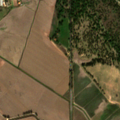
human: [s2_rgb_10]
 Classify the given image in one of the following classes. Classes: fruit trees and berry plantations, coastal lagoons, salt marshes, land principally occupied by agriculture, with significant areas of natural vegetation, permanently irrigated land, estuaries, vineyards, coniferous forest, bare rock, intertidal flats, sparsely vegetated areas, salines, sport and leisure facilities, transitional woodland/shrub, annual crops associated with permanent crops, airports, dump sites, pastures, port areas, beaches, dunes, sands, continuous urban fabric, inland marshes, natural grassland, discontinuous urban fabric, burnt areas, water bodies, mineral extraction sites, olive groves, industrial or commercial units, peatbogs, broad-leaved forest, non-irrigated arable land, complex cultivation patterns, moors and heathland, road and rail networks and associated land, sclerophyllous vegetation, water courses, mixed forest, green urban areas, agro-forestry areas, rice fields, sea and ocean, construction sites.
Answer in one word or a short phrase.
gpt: permanently irrigated land, complex cultivation patterns, mixed forest